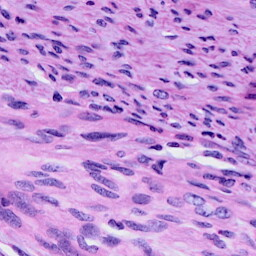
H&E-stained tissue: Cervix